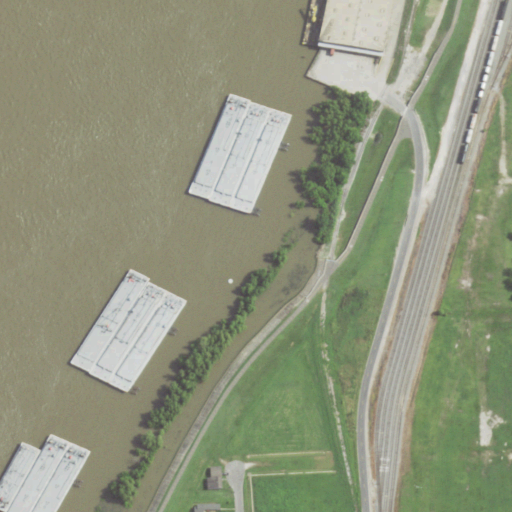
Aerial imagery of levee in Louisiana named Gouldsboro Revetment containing open water, low intensity development, medium intensity development, high intensity development, and open development